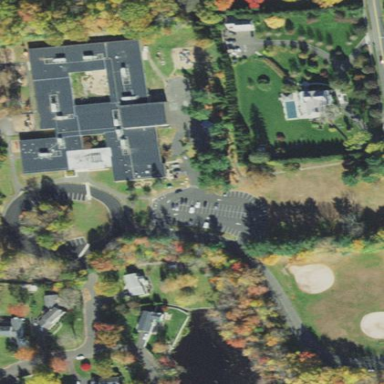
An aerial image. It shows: School.